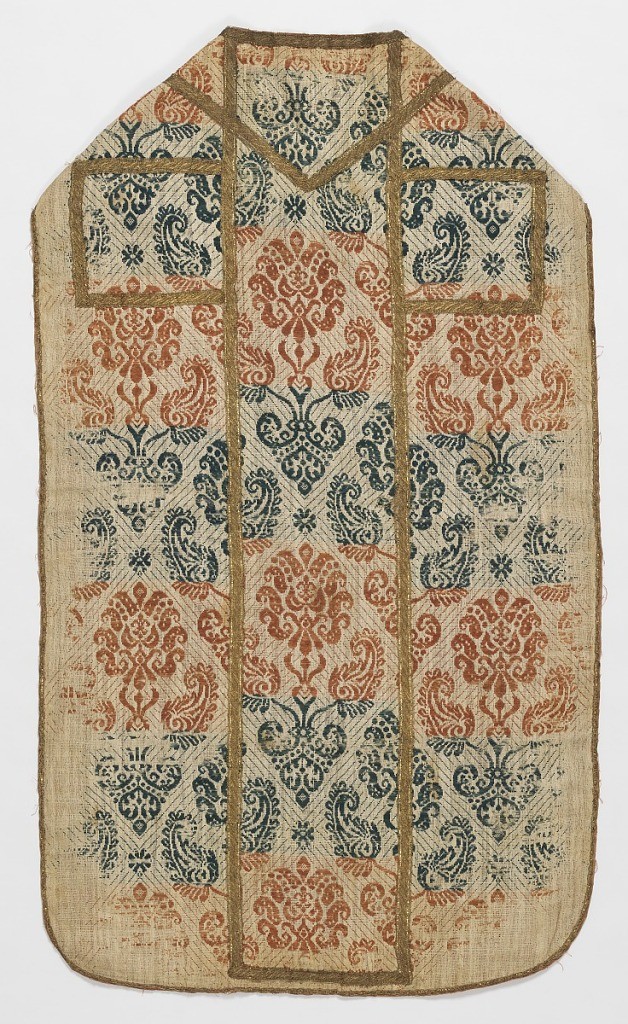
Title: Chasuble
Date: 16th–17th century
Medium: linen, wool Technique: embroidered on plain weave
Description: Design of lozenges enclosing palmettes and arabesques arranged in wide horizontal rows. Green and reddish-brown on off-white background. With gold trim and lined with reddish-colored linen.